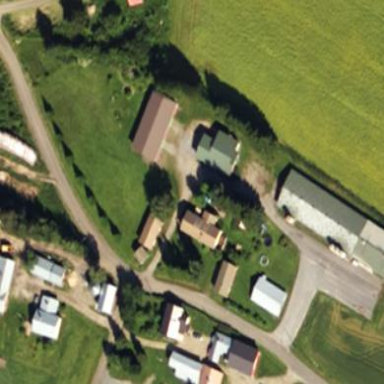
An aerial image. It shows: Farmyard area.